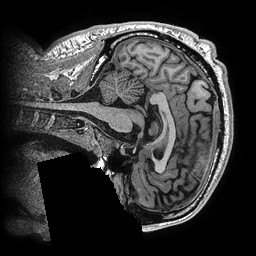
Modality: T1w
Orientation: sagittal
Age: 29
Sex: male
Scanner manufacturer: ge
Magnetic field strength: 3 T
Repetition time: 0.006952 s
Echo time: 0.00292 s